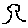
Label: tree